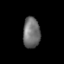
Tissue: lung
Cell type: Epithelial cells
Senescence score: 0.224
Nuclear area (px): 510
Mean DAPI intensity: 113.478